Aerial crown-view tile of a tropical tree (Barro Colorado Island, Panama), acquired 20240716:
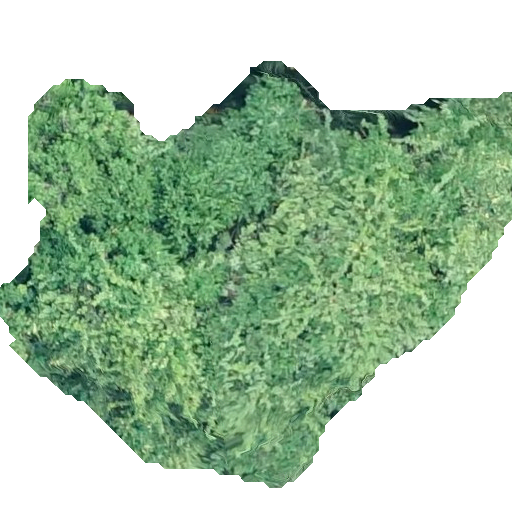
Species: Pouteria stipitata
GBIF accepted scientific name: Pouteria stipitata
Crown area: 238.989 m²